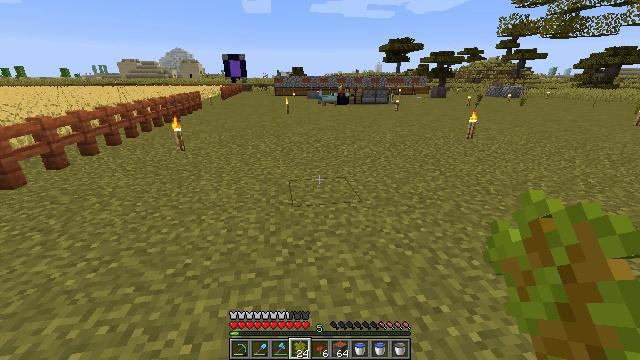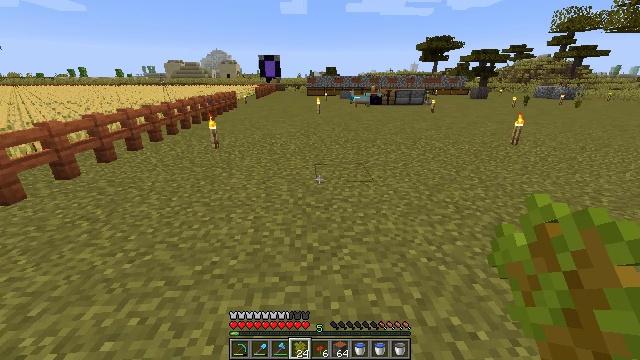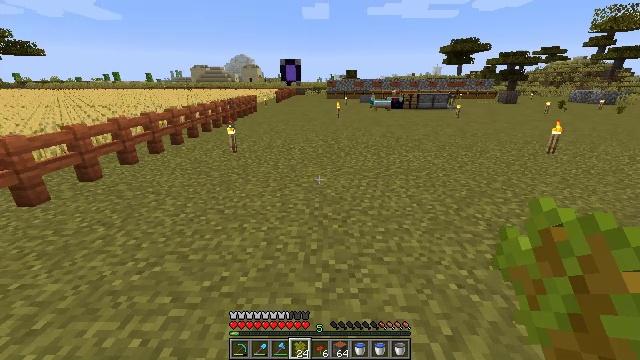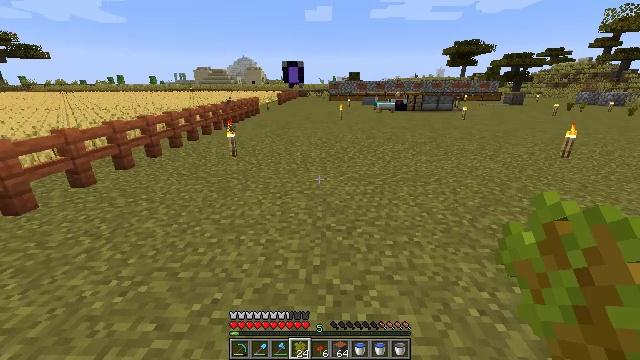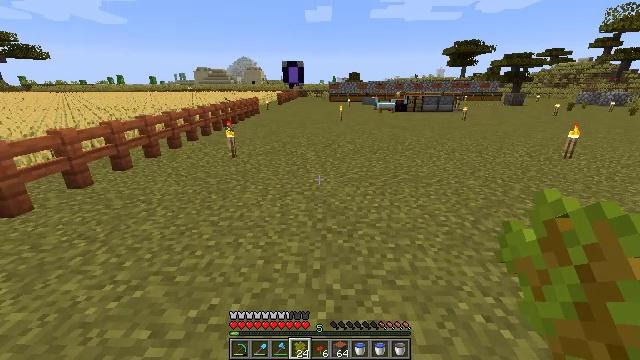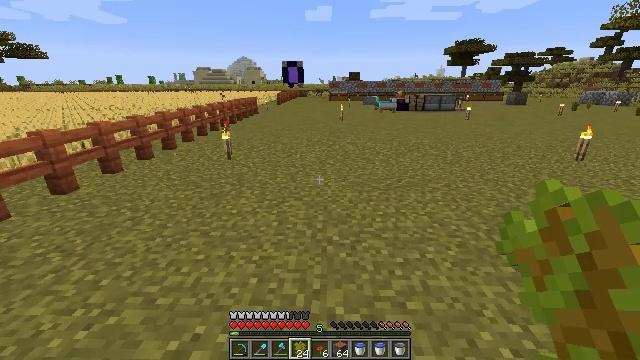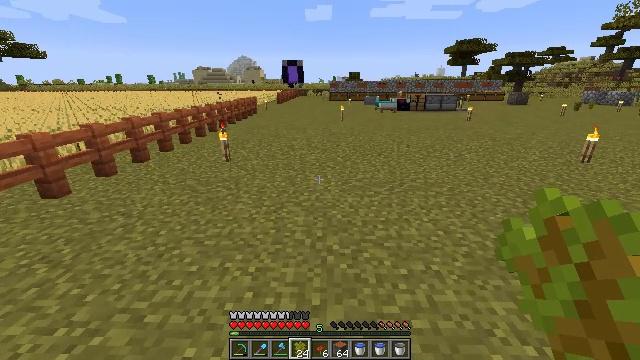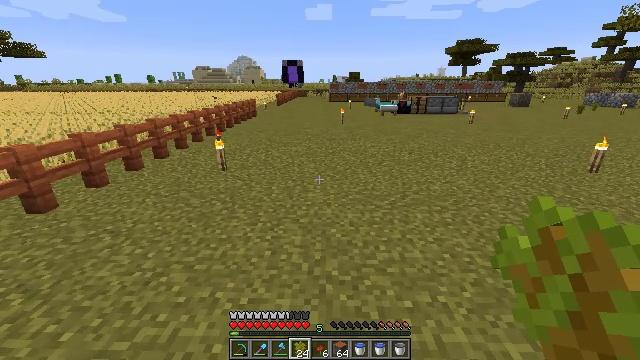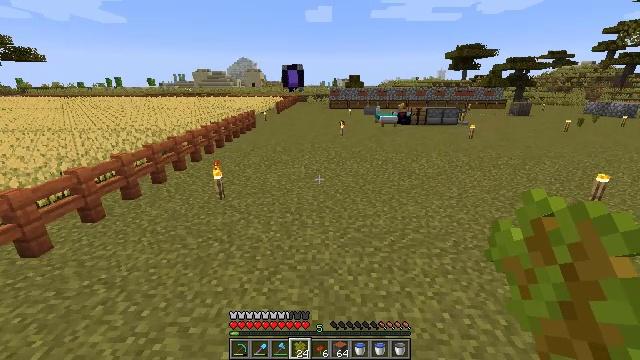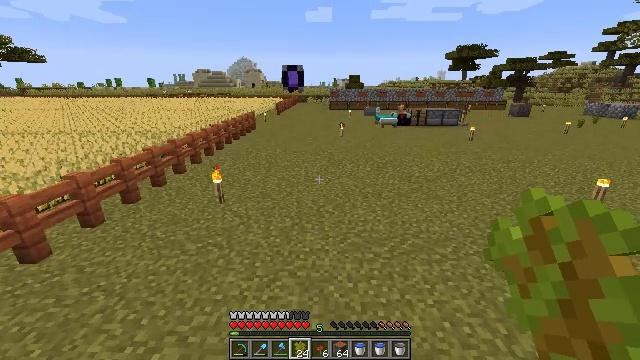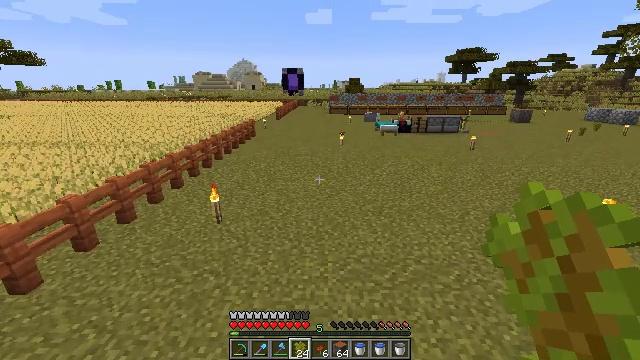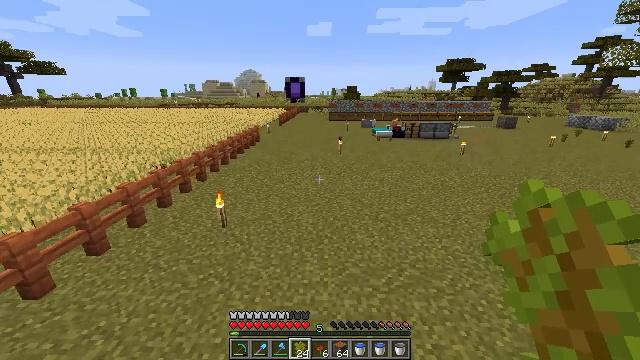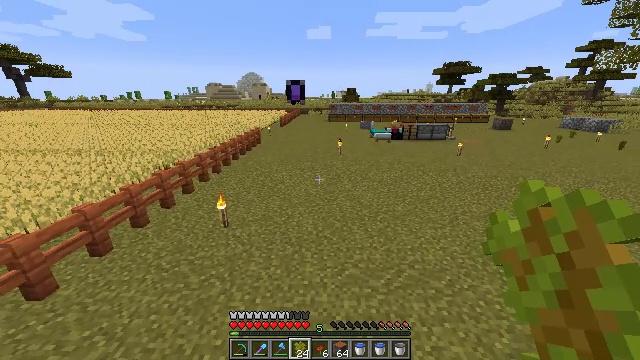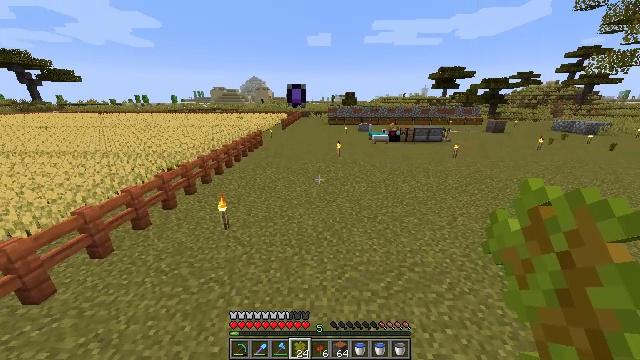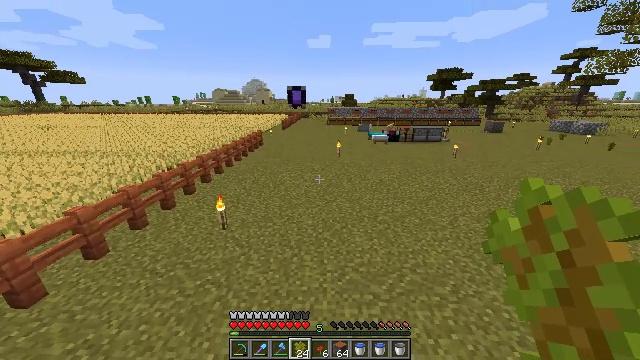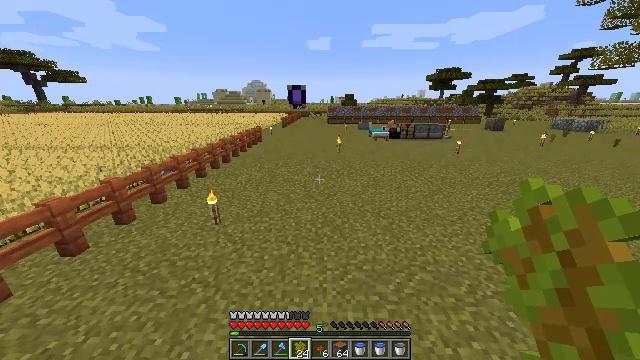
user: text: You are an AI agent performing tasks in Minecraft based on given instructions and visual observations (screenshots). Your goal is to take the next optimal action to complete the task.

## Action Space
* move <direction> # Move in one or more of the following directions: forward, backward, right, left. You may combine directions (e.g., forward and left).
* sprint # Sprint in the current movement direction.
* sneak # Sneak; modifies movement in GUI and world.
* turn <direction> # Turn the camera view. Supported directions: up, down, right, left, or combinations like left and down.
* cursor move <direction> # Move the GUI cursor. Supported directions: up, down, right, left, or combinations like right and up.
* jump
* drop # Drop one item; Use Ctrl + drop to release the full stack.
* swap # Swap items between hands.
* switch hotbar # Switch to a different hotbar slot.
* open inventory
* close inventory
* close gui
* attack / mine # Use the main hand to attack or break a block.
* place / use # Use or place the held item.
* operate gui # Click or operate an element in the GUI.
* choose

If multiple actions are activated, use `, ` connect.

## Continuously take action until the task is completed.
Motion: motion action
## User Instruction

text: Break the mature wheat plants.
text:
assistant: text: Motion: move forward, turn left
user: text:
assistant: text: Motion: move forward, turn left
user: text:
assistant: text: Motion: move forward
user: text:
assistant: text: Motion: move forward
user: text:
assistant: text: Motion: move forward
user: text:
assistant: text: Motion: move forward
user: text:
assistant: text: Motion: move forward, jump
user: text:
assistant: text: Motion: move forward, jump
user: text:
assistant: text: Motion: move forward, jump
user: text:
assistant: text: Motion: move forward, sprint, jump
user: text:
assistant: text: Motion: move forward, sprint, jump
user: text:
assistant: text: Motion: move forward, sprint
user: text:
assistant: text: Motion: move forward, sprint
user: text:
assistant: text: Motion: move forward, sprint
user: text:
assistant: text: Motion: move forward, sprint
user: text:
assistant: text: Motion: move forward, sprint
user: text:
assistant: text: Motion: move forward, sprint
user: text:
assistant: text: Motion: move forward, sprint
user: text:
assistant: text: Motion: move forward, sprint
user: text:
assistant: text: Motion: move forward, sprint
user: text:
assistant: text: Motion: move forward, sprint
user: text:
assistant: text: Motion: move forward, sprint
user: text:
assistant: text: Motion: move forward, sprint
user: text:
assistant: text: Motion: move forward, sprint
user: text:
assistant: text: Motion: move forward, sprint
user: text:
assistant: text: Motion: move forward, sprint, switch to hotbar 3
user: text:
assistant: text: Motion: move forward, sprint, switch to hotbar 3
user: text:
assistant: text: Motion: move forward, sprint, switch to hotbar 3
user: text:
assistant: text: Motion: move forward, sprint, switch to hotbar 3
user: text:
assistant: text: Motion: move forward, sprint